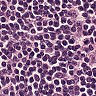
Metastatic tissue present: no